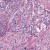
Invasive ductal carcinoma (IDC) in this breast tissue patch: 1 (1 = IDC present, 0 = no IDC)